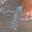
Label: 1